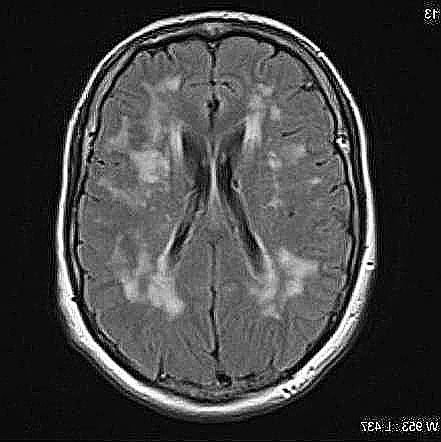
Label: notumor